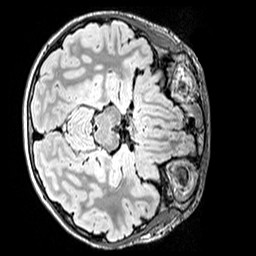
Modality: FLAIR
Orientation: axial
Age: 11
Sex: male
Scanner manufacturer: siemens
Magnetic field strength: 3 T
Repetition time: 5 s
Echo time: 0.388 s